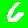
Digit: 6